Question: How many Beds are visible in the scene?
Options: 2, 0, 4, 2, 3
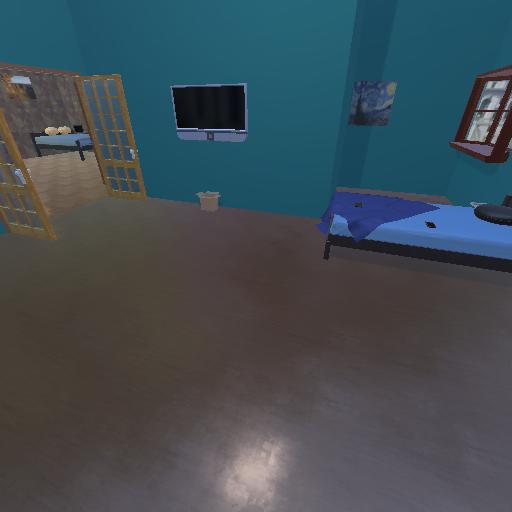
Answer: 2